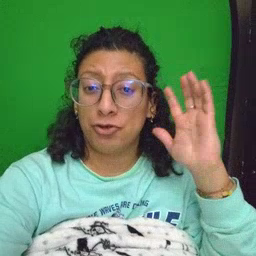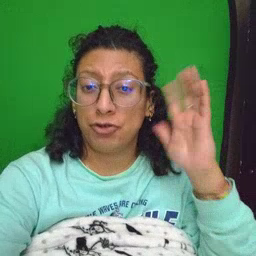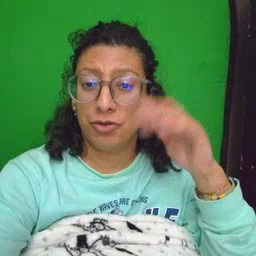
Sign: tree